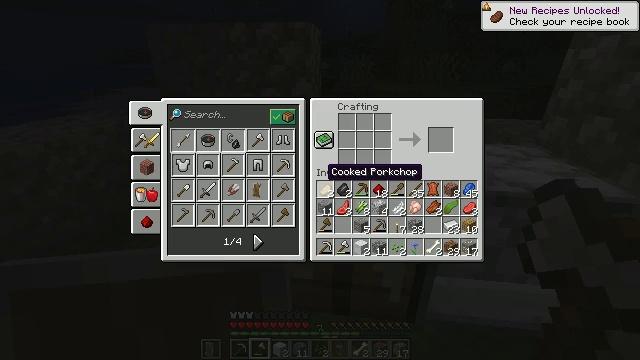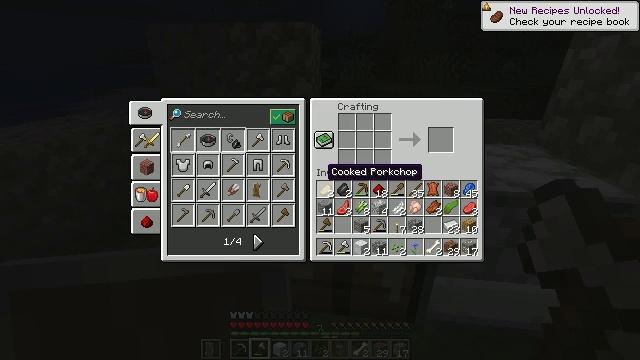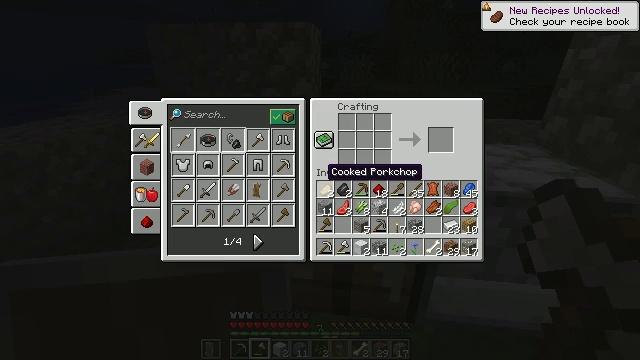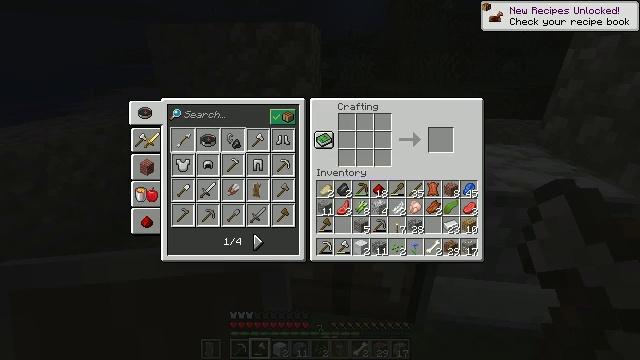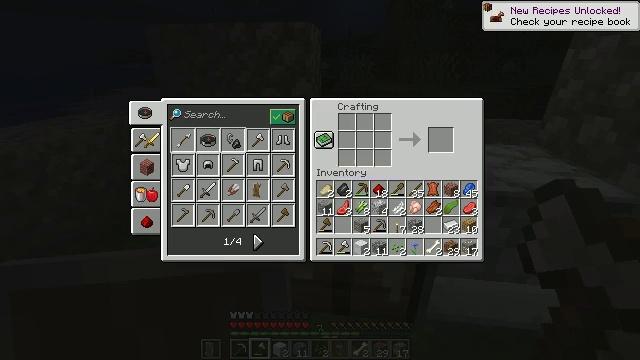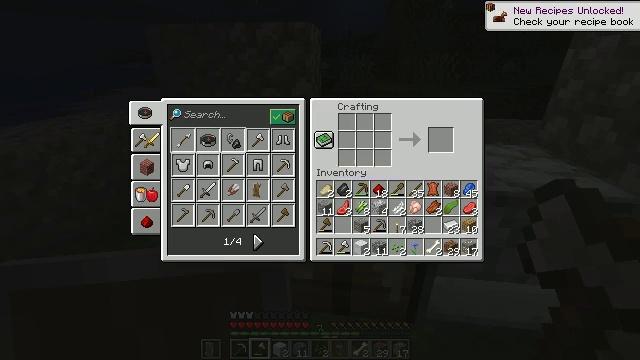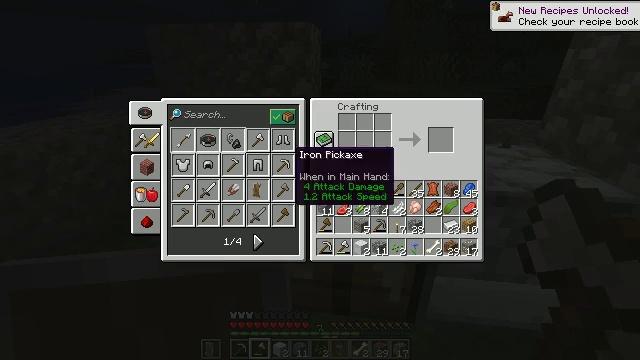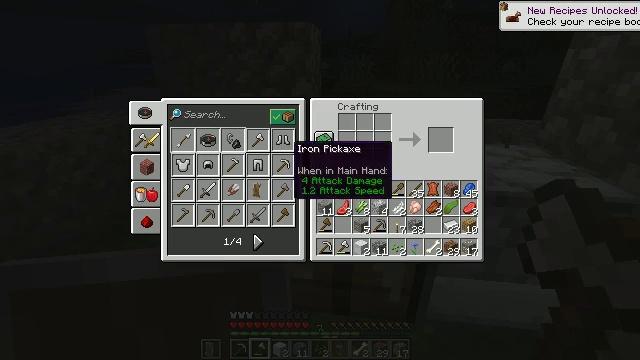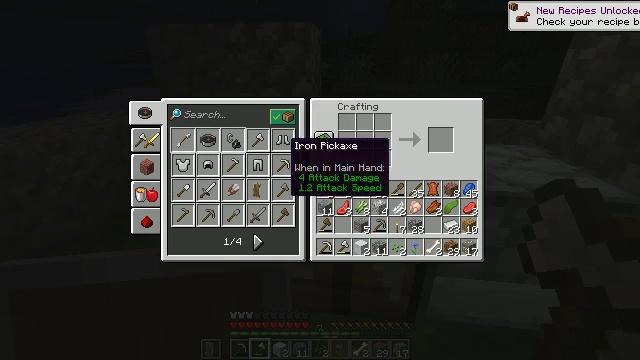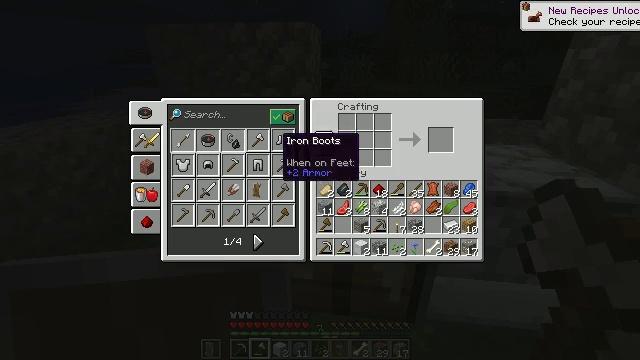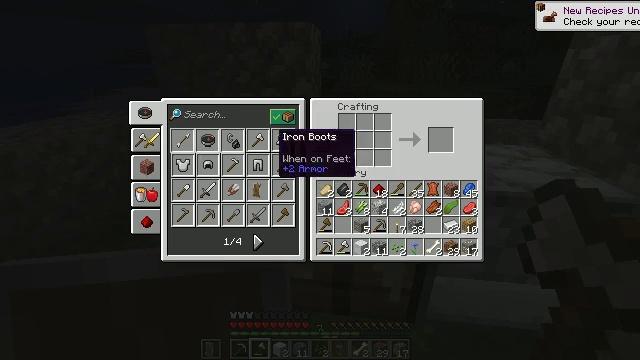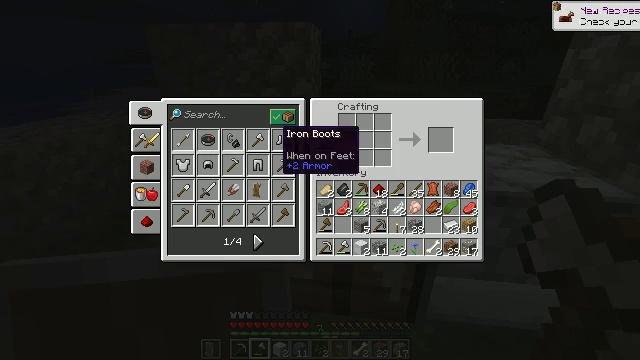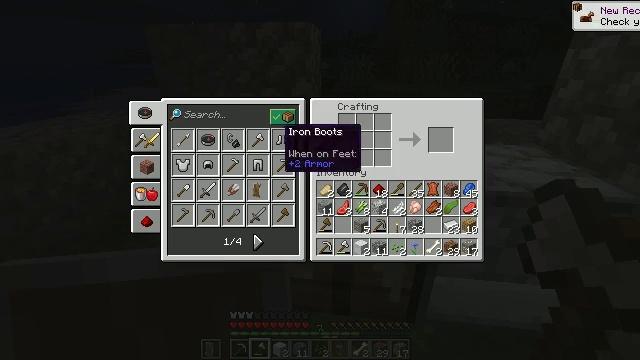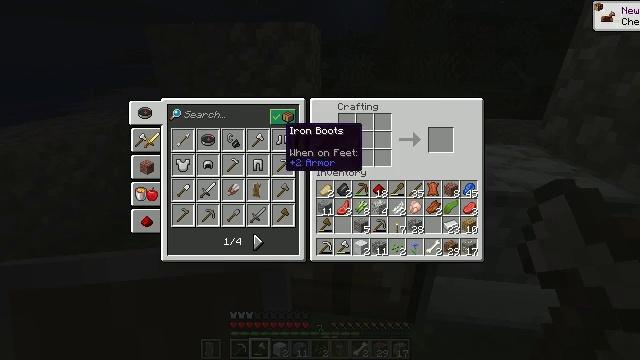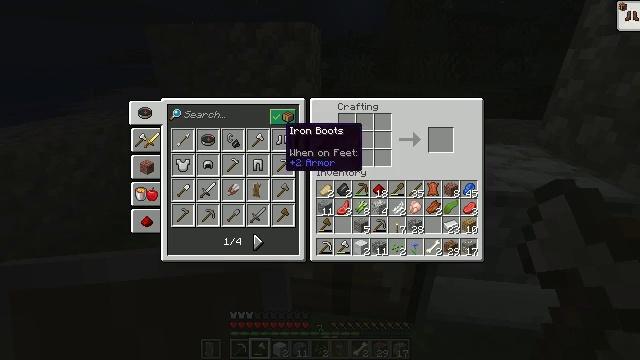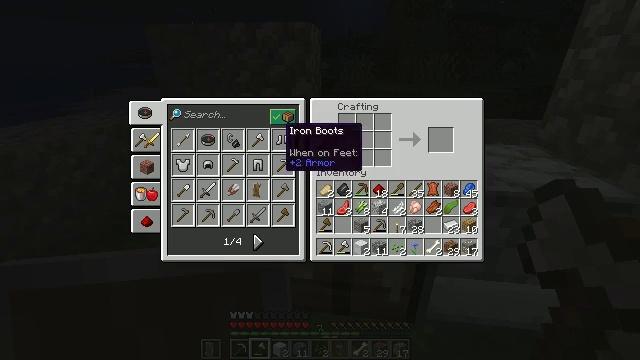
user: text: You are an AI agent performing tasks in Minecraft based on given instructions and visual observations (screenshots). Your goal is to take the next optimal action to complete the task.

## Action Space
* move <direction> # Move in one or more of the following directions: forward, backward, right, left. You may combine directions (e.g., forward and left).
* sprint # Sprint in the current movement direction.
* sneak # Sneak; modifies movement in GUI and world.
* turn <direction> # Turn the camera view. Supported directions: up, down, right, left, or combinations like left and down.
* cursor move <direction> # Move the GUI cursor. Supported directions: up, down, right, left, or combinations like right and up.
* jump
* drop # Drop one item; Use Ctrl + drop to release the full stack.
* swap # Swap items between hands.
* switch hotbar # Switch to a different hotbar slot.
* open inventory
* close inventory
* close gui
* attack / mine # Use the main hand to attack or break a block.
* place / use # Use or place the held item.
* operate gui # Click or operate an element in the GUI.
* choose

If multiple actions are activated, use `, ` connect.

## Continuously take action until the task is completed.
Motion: motion action
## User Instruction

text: Create iron boots with iron ingots.
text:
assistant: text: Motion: no_op
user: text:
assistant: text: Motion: no_op
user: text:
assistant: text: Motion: no_op
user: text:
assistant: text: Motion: turn left
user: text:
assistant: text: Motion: turn left
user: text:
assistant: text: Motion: turn left and up
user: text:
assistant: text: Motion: no_op
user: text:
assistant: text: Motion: no_op
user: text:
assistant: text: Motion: turn left
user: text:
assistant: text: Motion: no_op
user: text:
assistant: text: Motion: no_op
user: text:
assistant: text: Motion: no_op
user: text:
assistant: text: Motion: attack / mine
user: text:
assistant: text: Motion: attack / mine
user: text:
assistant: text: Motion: attack / mine
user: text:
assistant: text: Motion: no_op
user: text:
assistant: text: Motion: no_op
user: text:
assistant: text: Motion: no_op
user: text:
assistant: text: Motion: turn right
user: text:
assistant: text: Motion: turn right
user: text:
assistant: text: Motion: turn right
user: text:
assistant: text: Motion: turn right
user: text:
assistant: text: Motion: turn right
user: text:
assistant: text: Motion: turn right
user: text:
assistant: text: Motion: no_op
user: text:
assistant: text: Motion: no_op
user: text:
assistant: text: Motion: no_op
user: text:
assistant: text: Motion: turn right
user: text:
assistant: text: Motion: no_op
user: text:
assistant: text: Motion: no_op